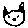
Label: cat